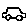
Label: car